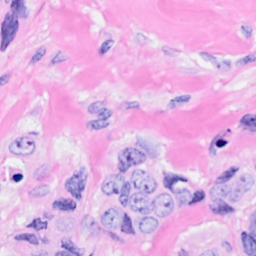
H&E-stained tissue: Breast